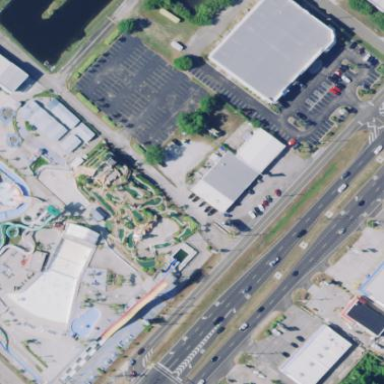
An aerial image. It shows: Miniature golf course.